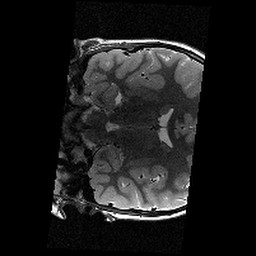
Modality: T2w
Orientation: coronal
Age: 11
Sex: male
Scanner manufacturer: siemens
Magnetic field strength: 3 T
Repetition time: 9.23 s
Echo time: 0.067 s